Field crop: maize
Growth stage: 1
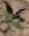
Species: atriplex